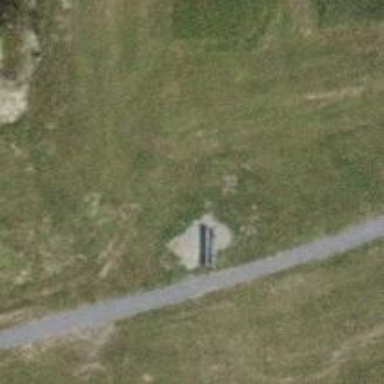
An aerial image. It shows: Brown bench.